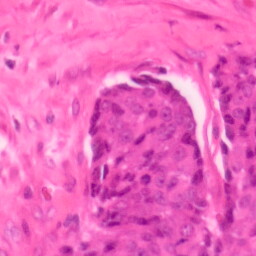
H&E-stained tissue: Colon